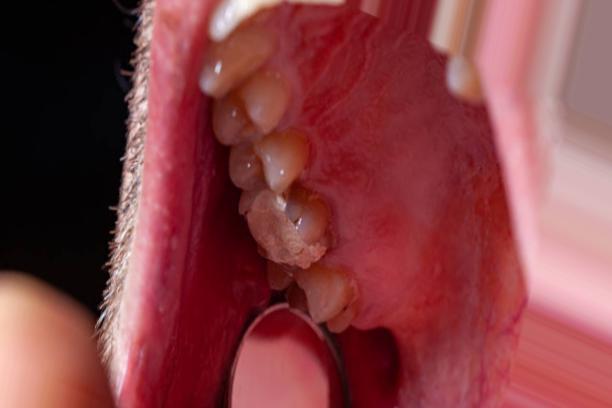
Condition: Caries